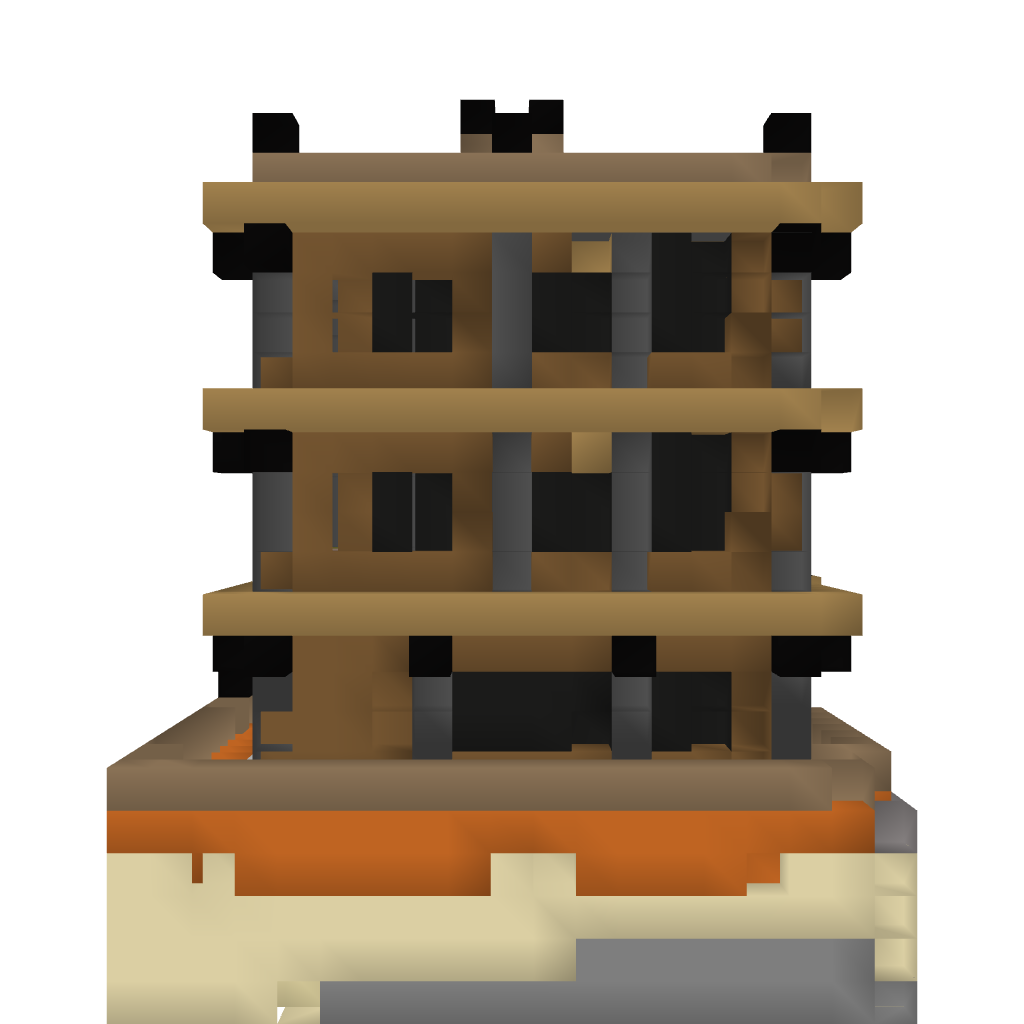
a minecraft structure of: Desert hotel updated